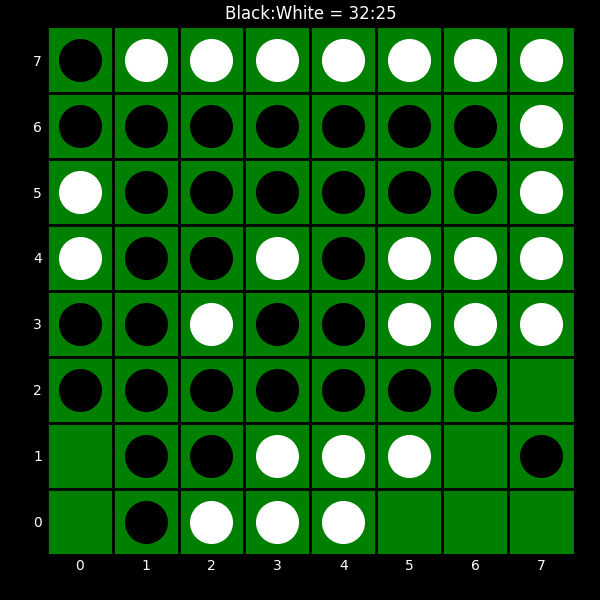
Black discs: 32
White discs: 25